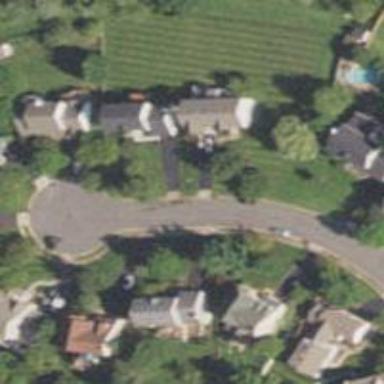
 creating serene atmosphere in the neighbourhood."